Question: In my app have six buttons,the screen size is 4.65" 720p(720X1280 : xhdpi),device take this resolution from normal layout folder.when i run it on device.it display like the image am shown below.how to set this six buttons fit to the screen according to layout width and height.I don't know the solution.Can any one know please help me to solve this issue.
'''
<?xml version="1.0" encoding="utf-8"?>
<RelativeLayout xmlns:android="http://schemas.android.com/apk/res/android"
android:id="@+id/home_xml"
android:layout_width="match_parent"
android:layout_height="match_parent"
android:background="#ffffff" >
<Button
android:id="@+id/btn_login"
android:layout_width="101dp"
android:layout_height="193dp"
android:layout_alignParentLeft="true"
android:layout_below="@+id/imageView1"
android:layout_marginLeft="4dp"
android:layout_marginTop="78dp"
android:background="@drawable/login_button" />
<Button
android:id="@+id/btn_order"
android:layout_width="101dp"
android:layout_height="wrap_content"
android:layout_alignBottom="@+id/btn_login"
android:layout_alignTop="@+id/btn_login"
android:layout_marginLeft="3dp"
android:layout_toRightOf="@+id/btn_login"
android:background="@drawable/order_button" />
<Button
android:id="@+id/btn_abtus"
android:layout_width="101dp"
android:layout_height="wrap_content"
android:layout_alignBottom="@+id/btn_order"
android:layout_alignTop="@+id/btn_order"
android:layout_marginLeft="3dp"
android:layout_toRightOf="@+id/btn_order"
android:background="@drawable/aboutus_button" />
<Button
android:id="@+id/btn_outlet"
android:layout_width="100dp"
android:layout_height="198dp"
android:layout_alignLeft="@+id/btn_login"
android:layout_alignRight="@+id/btn_login"
android:layout_below="@+id/btn_login"
android:background="@drawable/outlets_button" />
<Button
android:id="@+id/btn_feedback"
android:layout_width="wrap_content"
android:layout_height="wrap_content"
android:layout_alignBottom="@+id/btn_outlet"
android:layout_alignLeft="@+id/btn_order"
android:layout_alignRight="@+id/btn_order"
android:layout_alignTop="@+id/btn_outlet"
android:background="@drawable/feedback_button" />
<Button
android:id="@+id/btn_games"
android:layout_width="wrap_content"
android:layout_height="wrap_content"
android:layout_alignBottom="@+id/btn_feedback"
android:layout_alignLeft="@+id/btn_abtus"
android:layout_alignRight="@+id/btn_abtus"
android:layout_alignTop="@+id/btn_feedback"
android:background="@drawable/games_button" />
<RelativeLayout
android:id="@+id/relativeLayout1"
android:layout_width="match_parent"
android:layout_height="44dp"
android:layout_alignParentRight="true"
android:layout_alignParentTop="true"
android:background="#98110e" >
</RelativeLayout>
'''

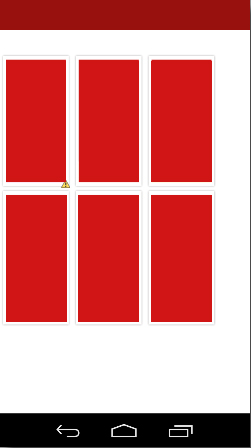
Answer: Here you go :
'''
<?xml version="1.0" encoding="utf-8"?>
<LinearLayout xmlns:android="http://schemas.android.com/apk/res/android"
android:layout_width="fill_parent"
android:layout_height="fill_parent"
android:orientation="vertical" >
<LinearLayout
android:layout_width="match_parent"
android:layout_height="wrap_content"
android:layout_weight="1"
android:orientation="horizontal" >
<Button
android:id="@+id/button3"
android:layout_width="fill_parent"
android:layout_height="fill_parent"
android:layout_weight="1"
android:text="Button" />
<Button
android:id="@+id/button1"
android:layout_width="fill_parent"
android:layout_height="fill_parent"
android:layout_weight="1"
android:text="Button" />
</LinearLayout>
<LinearLayout
android:layout_width="match_parent"
android:layout_height="wrap_content"
android:layout_weight="1"
android:orientation="horizontal" >
<Button
android:id="@+id/button3"
android:layout_width="fill_parent"
android:layout_height="fill_parent"
android:layout_weight="1"
android:text="Button" />
<Button
android:id="@+id/button1"
android:layout_width="fill_parent"
android:layout_height="fill_parent"
android:layout_weight="1"
android:text="Button" />
</LinearLayout>
</LinearLayout>
'''
Layout_weight makes the button "share" the space.